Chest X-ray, AP view. Patient: 57 years old, sex M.
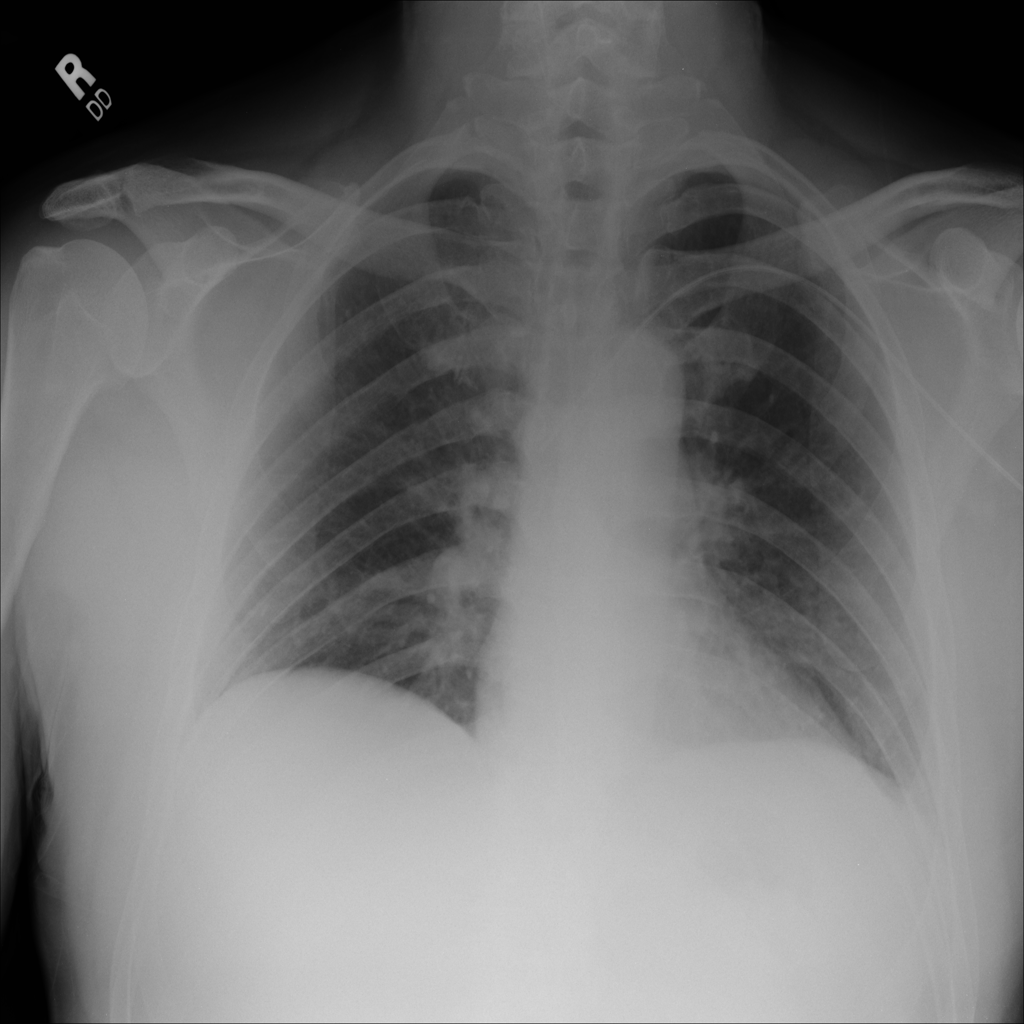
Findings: Infiltration